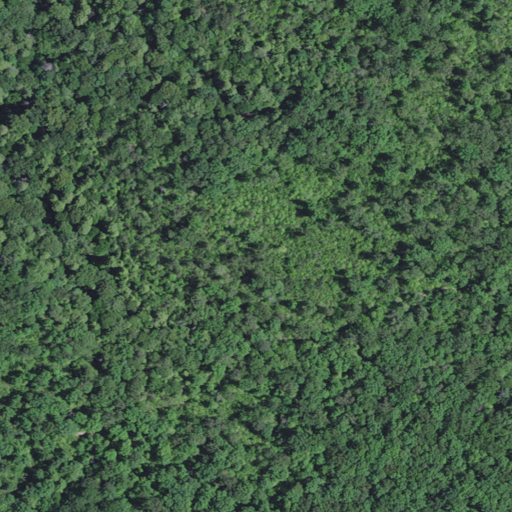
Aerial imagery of ridge(s) in Kentucky named Rock Ridge containing mixed forest, open development, and deciduous forest